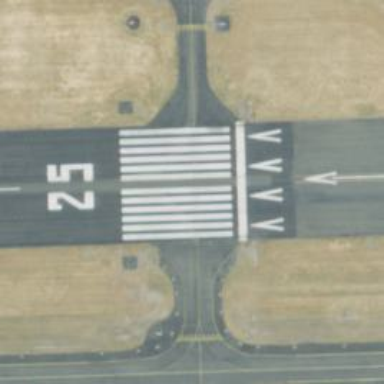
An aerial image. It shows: Asphalt runway at the airport.